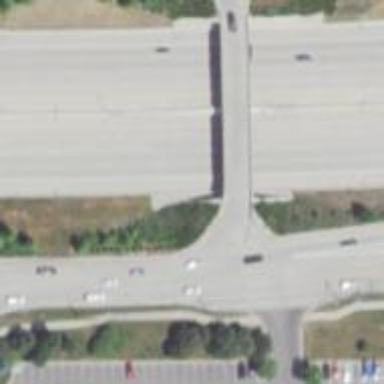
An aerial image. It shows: Secondary link road.